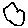
Label: hexagon